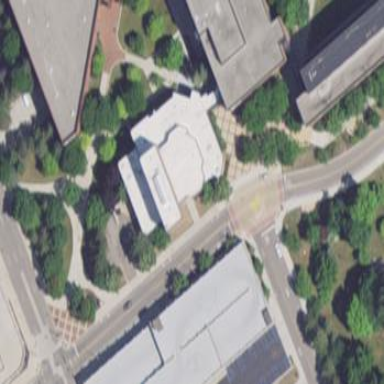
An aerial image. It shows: University building that houses theatre.